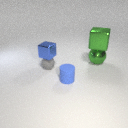
small blue metal cube above small gray rubber sphere